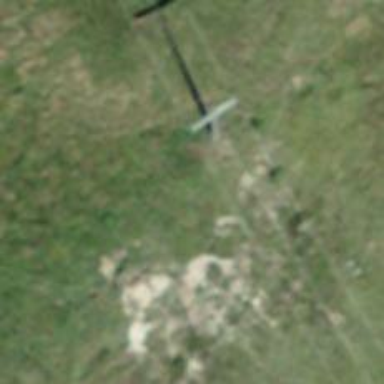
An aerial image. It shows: Power pole.